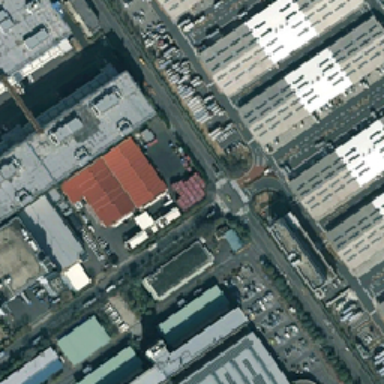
Industrial areas cover a wide area and there are many factories .